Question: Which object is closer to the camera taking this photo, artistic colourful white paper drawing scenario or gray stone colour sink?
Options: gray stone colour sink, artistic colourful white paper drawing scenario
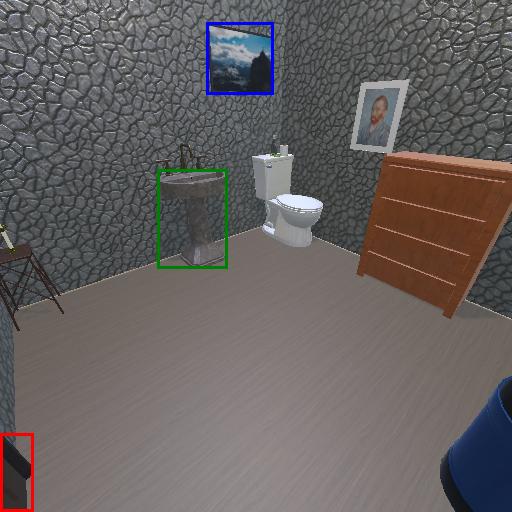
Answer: gray stone colour sink